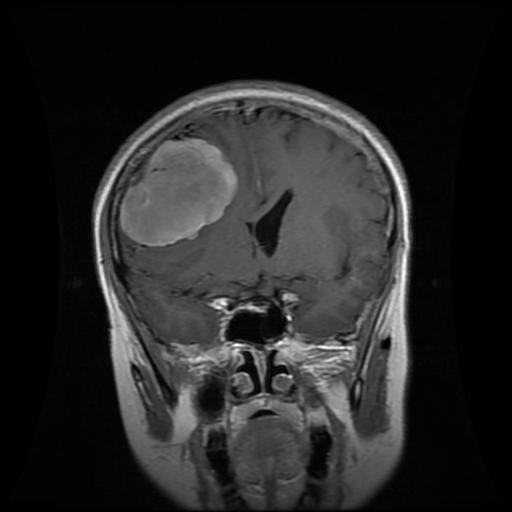
Label: meningioma